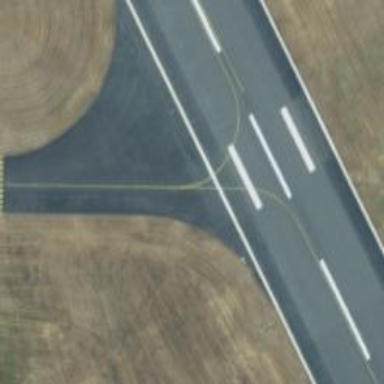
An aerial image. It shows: Image of taxiway at airport.